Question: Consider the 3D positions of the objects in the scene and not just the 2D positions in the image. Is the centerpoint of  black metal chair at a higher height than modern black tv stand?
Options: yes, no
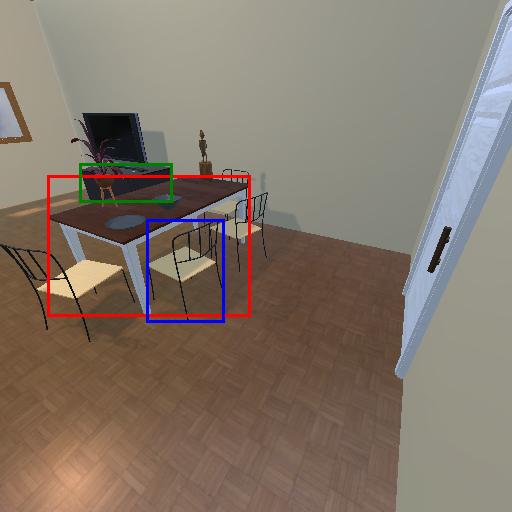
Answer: yes